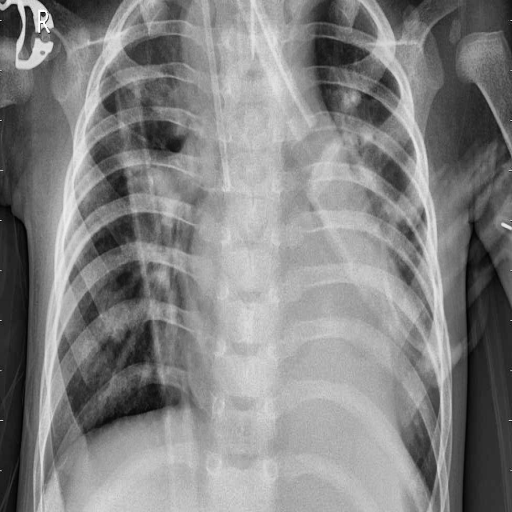
Finding: PNEUMONIA